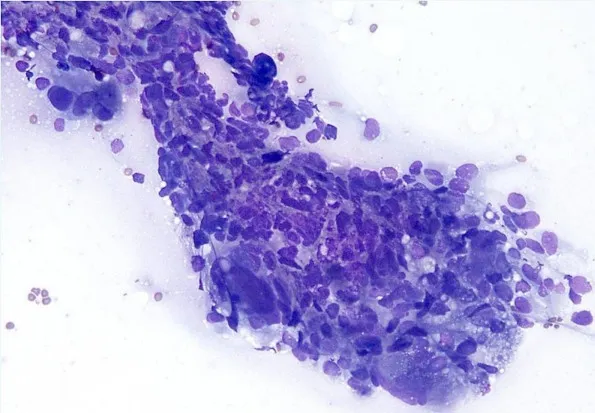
CT-guided FNA of anterior peritoneal mass, showing a somewhat cohesive large cluster of highly pleomorphic cells (Diff-Quik, x200).
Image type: pathology (giemsa)